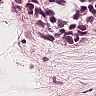
Metastatic tissue present: yes